Question: I am trying a visualization problem based off of a dataset processed with pandas and matplotlib. I plotted the data in a line plot. My goal is to have the area underneath the curve be gradient-ed with cmap (ex 'plasma')
However, both of my best attempts are wrong for different reasons. The first will color with a gradient, but only over the line. The second will color under the line, but only with a solid color. I have been stuck for a very long time... Thank you!
'''
ax = plot_chance_death.plot(kind='line', x = 'State', y = 'Percent Chance',
ax=ax, color='indigo')
l1 = ax.lines[0]
x1 = l1.get_ydata()
y1 = l1.get_xdata()
fig, ax = plt.subplots()
# plot only the outline of the polygon, and capture the result
poly, = ax.fill(x1, y1, facecolor='none')
# get the extent of the axes
xmin, xmax = ax.get_xlim()
ymin, ymax = ax.get_ylim()
# create a dummy image
img_data = np.arange(ymin,ymax,(ymax-ymin)/100.)
img_data = img_data.reshape(img_data.size,1)
# plot and clip the image
im = ax.imshow(img_data, aspect='auto', origin='upper', cmap='plasma',
extent=[xmin,xmax,ymin,ymax], vmin=1., vmax=y1.max())
#this shows the gradient but above the line
im.set_clip_path(poly)
###this solution colors underneath but solid color
ax.fill_between(x1, y1, y2=0, cmap='plasma', norm=(0,.5))
'''

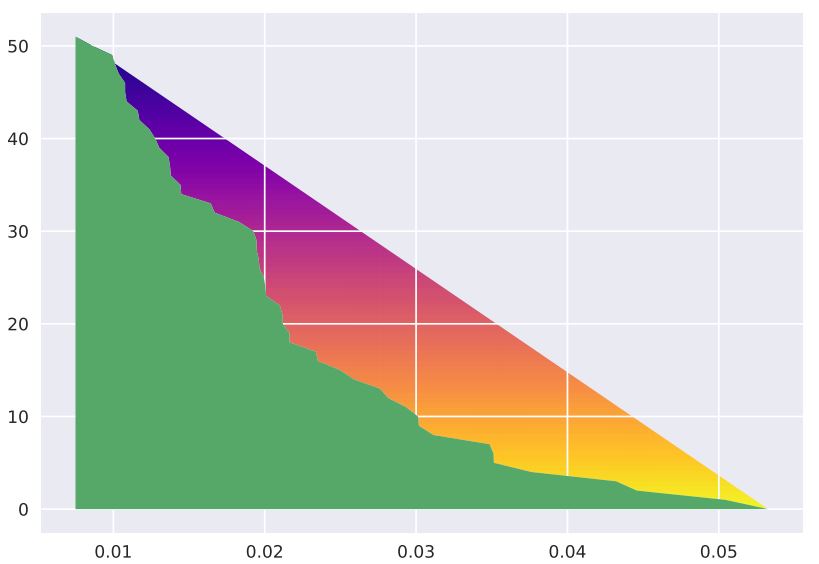
Answer: It makes sense to include the bottom of the region to use as clip_path into the 'Path'. You may create the 'Path' from a 'plot' of the data and then add the two bottom points to it.
'''
import pandas as pd
import numpy as np; np.random.seed(42)
import matplotlib.pyplot as plt
from matplotlib.path import Path
df = pd.DataFrame({"x" : np.linspace(0,0.05,40),
"y" : np.cumsum(np.random.rand(40))[::-1]*3})
fig, ax = plt.subplots()
l, = ax.plot(df.x, df.y, color="k")
# get the extent of the axes
xmin, xmax = ax.get_xlim()
ymin, ymax = ax.get_ylim()
# create a dummy image
img_data = np.arange(ymin,ymax,(ymax-ymin)/100.)
img_data = img_data.reshape(img_data.size,1)
# plot and clip the image
im = ax.imshow(img_data, aspect='auto', origin='upper', cmap='plasma',
extent=[xmin,xmax,ymin,ymax], vmin=1., vmax=df.y.max())
px,py = l.get_data()
p0 = [[px[-1], py.min()], [px[0], py.min()]]
p = np.concatenate((np.c_[px,py],p0))
path = Path(p)
im.set_clip_path(path, transform=ax.transData)
plt.show()
'''
<URL>